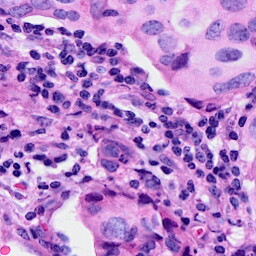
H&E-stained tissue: Breast